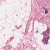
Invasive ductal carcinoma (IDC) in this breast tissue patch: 0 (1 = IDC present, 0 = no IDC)